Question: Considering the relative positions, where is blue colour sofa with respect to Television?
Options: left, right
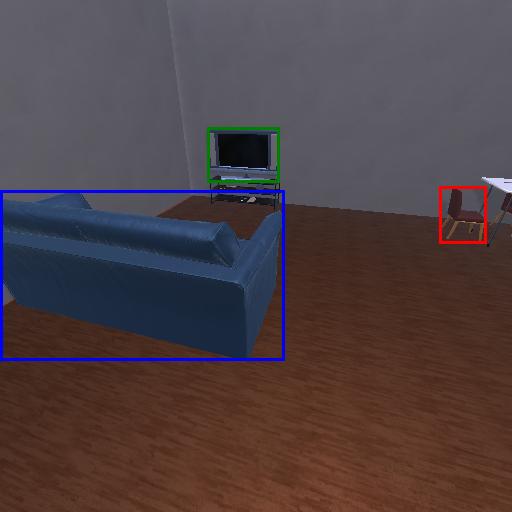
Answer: left